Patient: sex F, age 67
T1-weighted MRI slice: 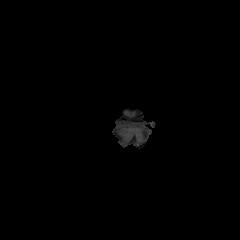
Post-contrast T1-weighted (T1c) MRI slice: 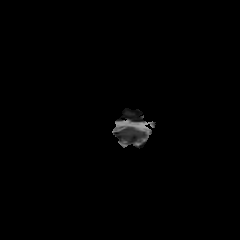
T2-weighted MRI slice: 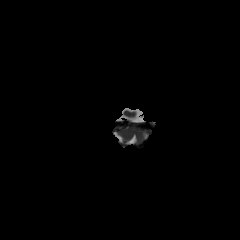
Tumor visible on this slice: no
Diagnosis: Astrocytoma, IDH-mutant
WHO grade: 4